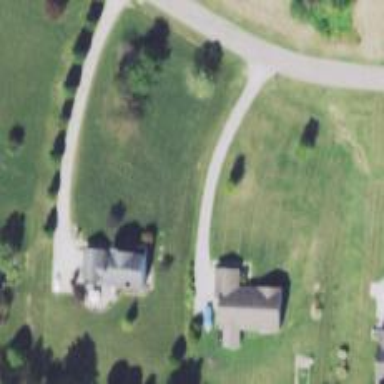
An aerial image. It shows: Driveway.